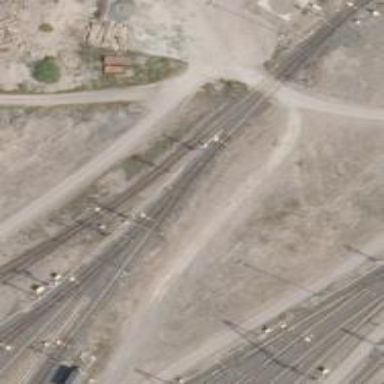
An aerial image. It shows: Railway yard with electrified contact lines.